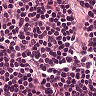
Metastatic tissue present: no